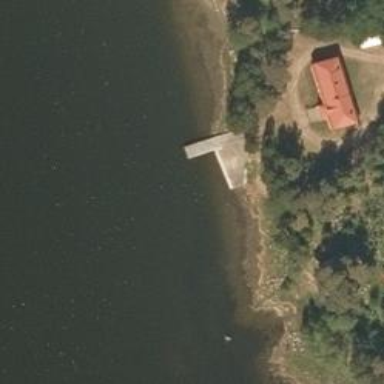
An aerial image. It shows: Man-made pier.